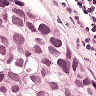
Metastatic tissue present: yes